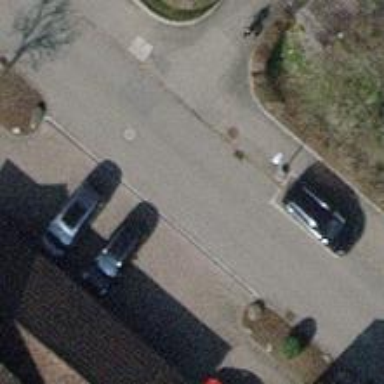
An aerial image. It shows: Residential road with asphalt surface. There is sidewalk on the left side.